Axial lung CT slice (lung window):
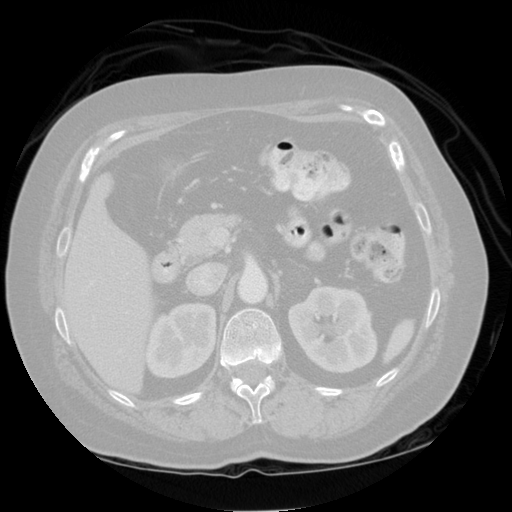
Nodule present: no